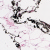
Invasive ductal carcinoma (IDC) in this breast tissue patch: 0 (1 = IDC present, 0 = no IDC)